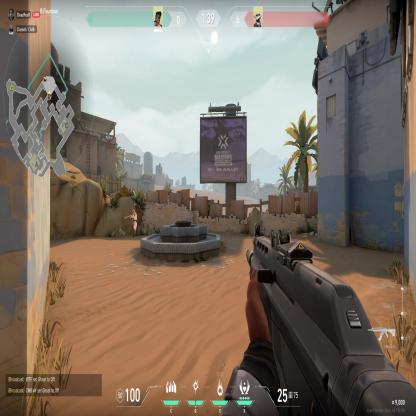
Label: enemy